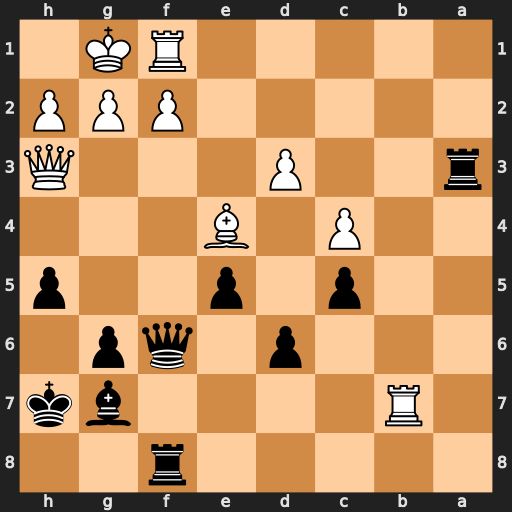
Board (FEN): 5r2/1R4bk/3p1qp1/2p1p2p/2P1B3/r2P3Q/5PPP/5RK1
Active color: b
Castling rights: -
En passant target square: -
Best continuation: Qxf2+ Rxf2 Ra1+ Rb1 Rxb1+ Rf1 Rbxf1#